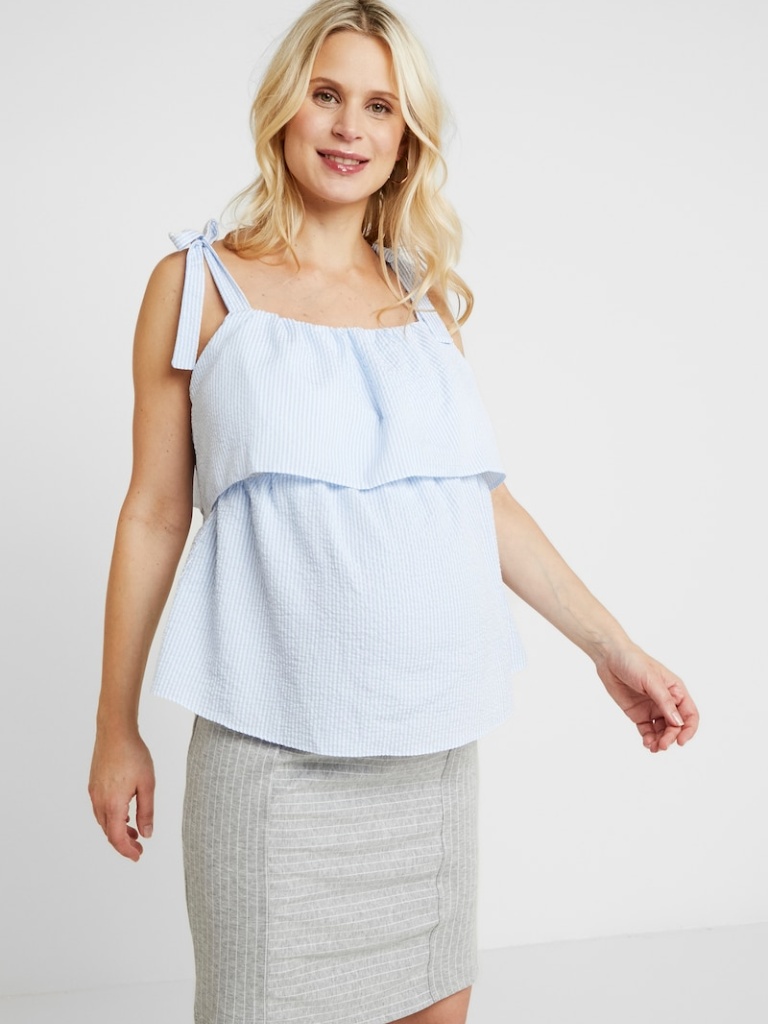
cotton relaxed sleeveless hip length Untucked square blouse